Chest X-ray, PA view. Patient: 64 years old, sex M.
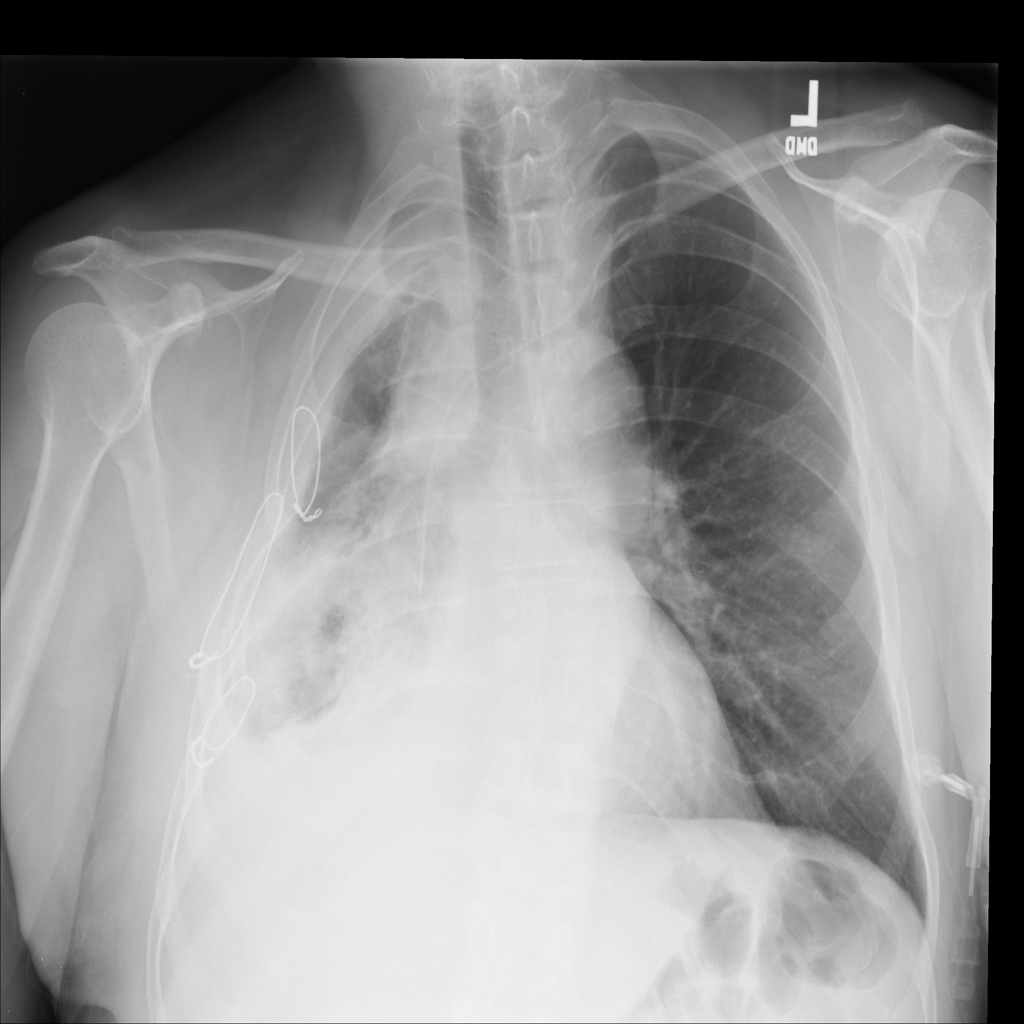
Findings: Infiltration, Pleural_Thickening